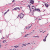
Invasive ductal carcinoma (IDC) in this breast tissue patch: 1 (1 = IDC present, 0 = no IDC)